Question: I was wondering if there is a way to extend build explorer that displays the status of current/completed builds within Visual Studio with TFS. Basically I want to add another menu option to the context menu that pops up when someone right clicks a build (see screenshot). If someone selects this menu option I would like to load up a custom UI dialogue box.

Alternatively if I could extend the build explorer main window itself and add another column to the right of "Requested By" column that would be great too. In this new column I would like to put in a button which then triggers a custom UI.
The best I could find so far illustrates how can you extend Team Explorer window (<URL> but that is not something I want to do.
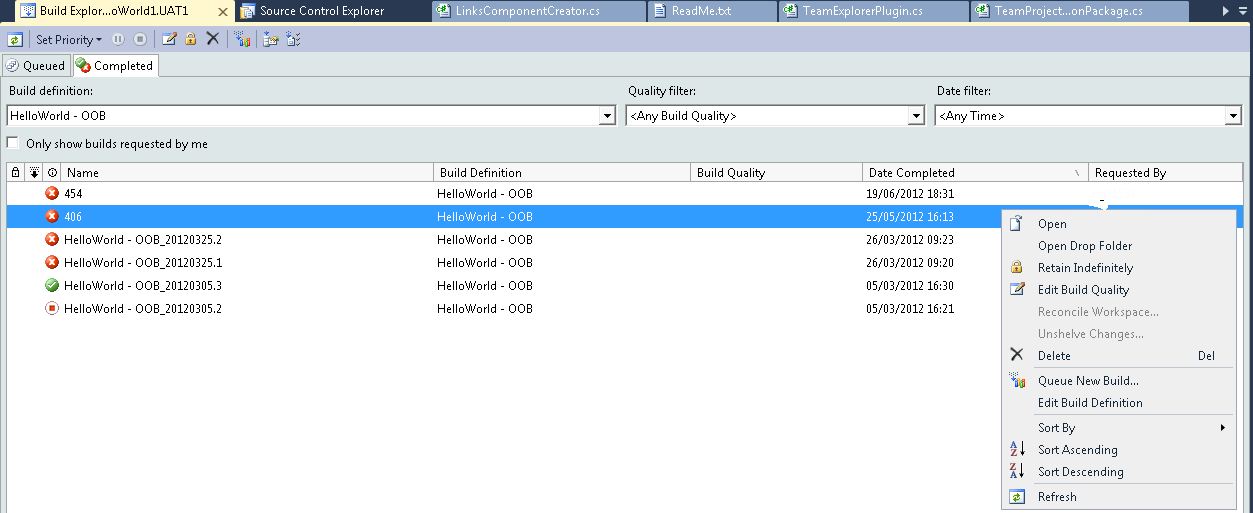
Answer: <URL>.